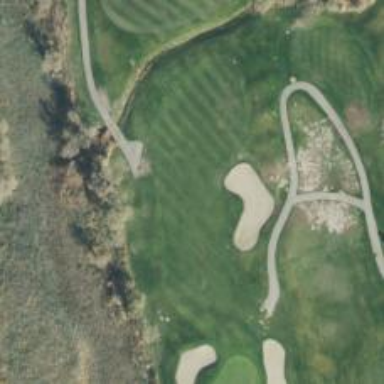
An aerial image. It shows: View of golf hole.